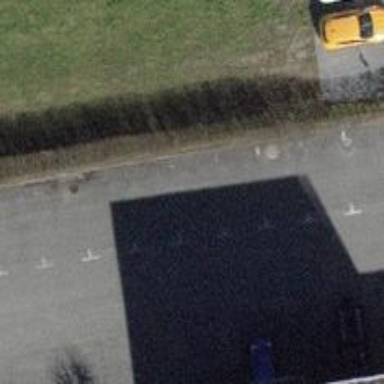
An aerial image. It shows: Parking area with surface.